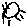
Label: sun